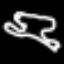
Label: frog